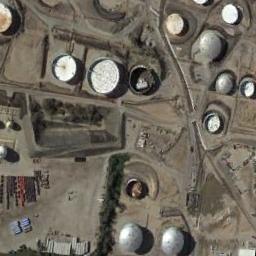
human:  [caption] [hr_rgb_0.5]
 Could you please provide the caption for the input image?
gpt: There are several rows of buildings next to these storage tanks .

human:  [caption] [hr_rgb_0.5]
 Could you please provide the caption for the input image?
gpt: There are some white and silver storage tanks on the bare land .

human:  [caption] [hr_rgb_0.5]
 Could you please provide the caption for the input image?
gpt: There are many storage tanks of different sizes .

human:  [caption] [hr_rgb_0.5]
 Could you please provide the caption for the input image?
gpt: There are many neatly arranged storage tanks and many cars in the factory .

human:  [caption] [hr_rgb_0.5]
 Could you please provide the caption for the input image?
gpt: There are some storage tanks of different sizes .